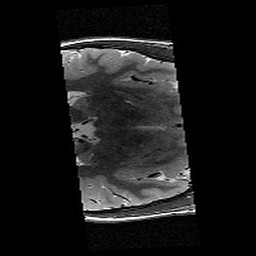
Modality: T2w
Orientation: axial
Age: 13
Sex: female
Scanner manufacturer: siemens
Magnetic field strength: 3 T
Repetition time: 9.23 s
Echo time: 0.067 s